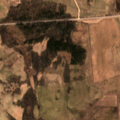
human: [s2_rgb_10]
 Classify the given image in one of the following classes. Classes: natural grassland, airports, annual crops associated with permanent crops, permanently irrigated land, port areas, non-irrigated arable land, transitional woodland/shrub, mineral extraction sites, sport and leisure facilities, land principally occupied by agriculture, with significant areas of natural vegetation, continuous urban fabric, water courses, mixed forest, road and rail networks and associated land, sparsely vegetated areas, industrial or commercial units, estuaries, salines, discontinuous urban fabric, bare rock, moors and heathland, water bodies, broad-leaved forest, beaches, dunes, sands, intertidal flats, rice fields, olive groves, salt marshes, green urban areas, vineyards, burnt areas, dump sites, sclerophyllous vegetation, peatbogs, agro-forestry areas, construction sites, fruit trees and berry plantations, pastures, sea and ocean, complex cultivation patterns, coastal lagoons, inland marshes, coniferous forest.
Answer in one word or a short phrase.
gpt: non-irrigated arable land, pastures, land principally occupied by agriculture, with significant areas of natural vegetation, coniferous forest, mixed forest